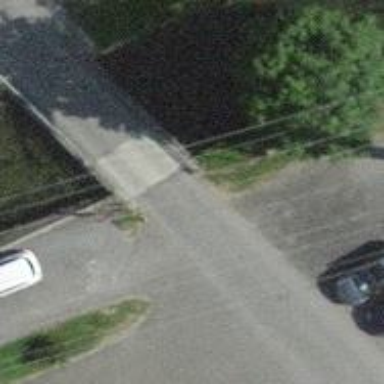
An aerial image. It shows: Unclassified road.